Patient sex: M
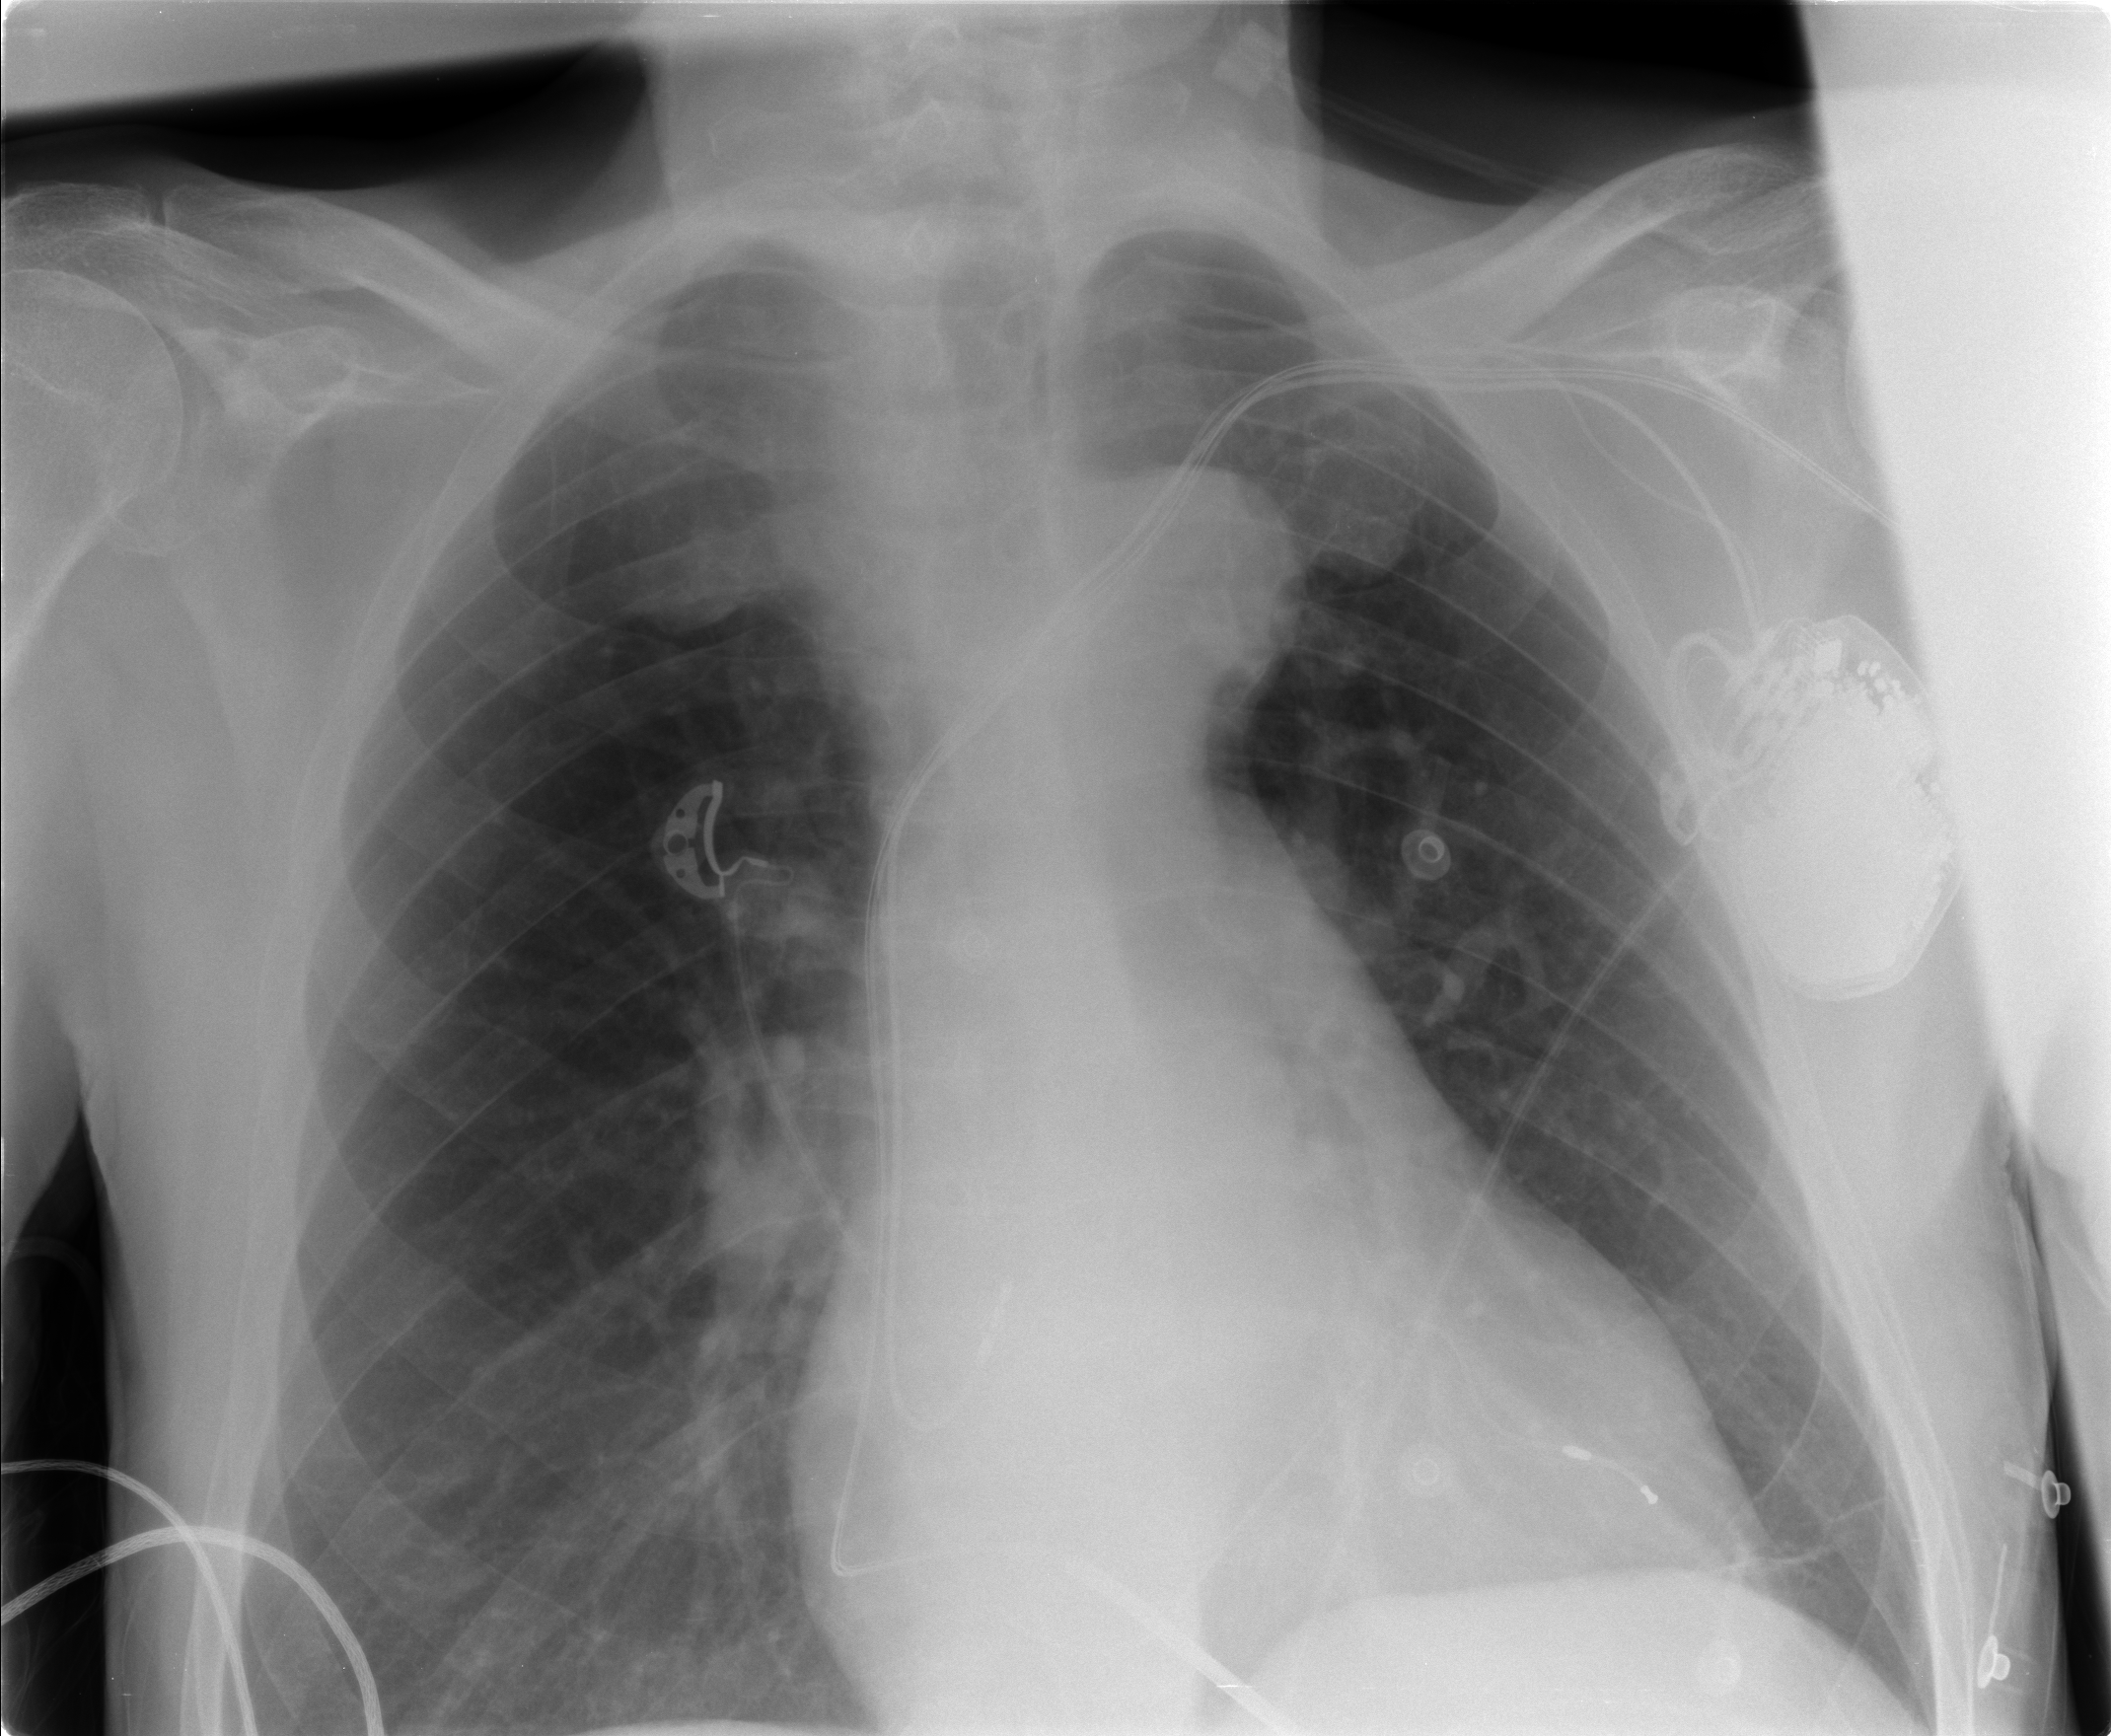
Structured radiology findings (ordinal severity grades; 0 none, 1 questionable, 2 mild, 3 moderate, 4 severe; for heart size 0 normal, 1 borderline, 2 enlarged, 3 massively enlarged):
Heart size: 2
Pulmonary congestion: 0
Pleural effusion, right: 0
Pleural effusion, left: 0
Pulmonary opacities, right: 0
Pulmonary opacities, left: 0
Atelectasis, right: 0
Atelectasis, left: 1